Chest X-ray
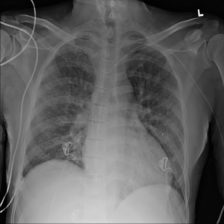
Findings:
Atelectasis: negative
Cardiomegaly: negative
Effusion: negative
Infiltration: negative
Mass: negative
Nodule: negative
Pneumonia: negative
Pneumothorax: negative
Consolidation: negative
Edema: negative
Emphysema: negative
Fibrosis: negative
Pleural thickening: negative
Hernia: negative